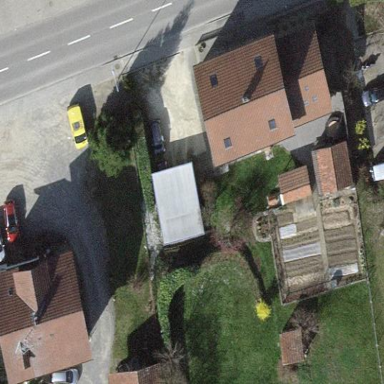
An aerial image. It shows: Simple and straightforward house.